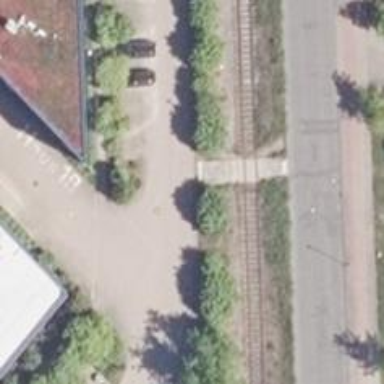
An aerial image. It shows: Uncontrolled railway crossing.